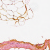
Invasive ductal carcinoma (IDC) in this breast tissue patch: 0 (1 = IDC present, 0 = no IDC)